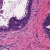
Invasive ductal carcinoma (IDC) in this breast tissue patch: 0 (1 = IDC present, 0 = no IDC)